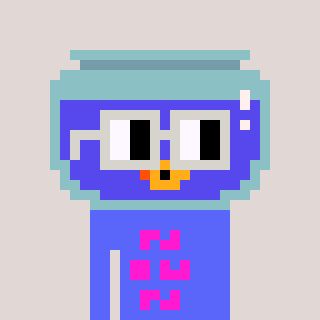
a pixel art character with square light gray glasses, a goldfish-shaped head and a purple-colored body on a warm background